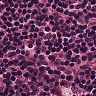
Metastatic tissue present: no